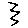
Label: zigzag